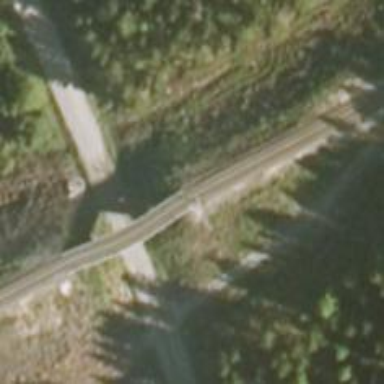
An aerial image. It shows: Bridge with electrified continuous railway track and contact line.